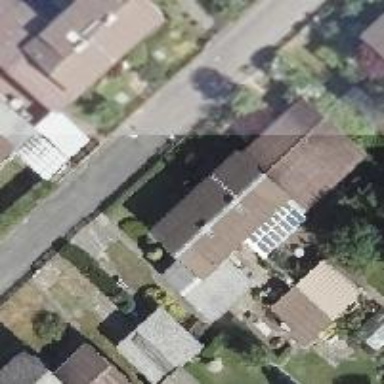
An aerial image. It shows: Semi-detached house.